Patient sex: F
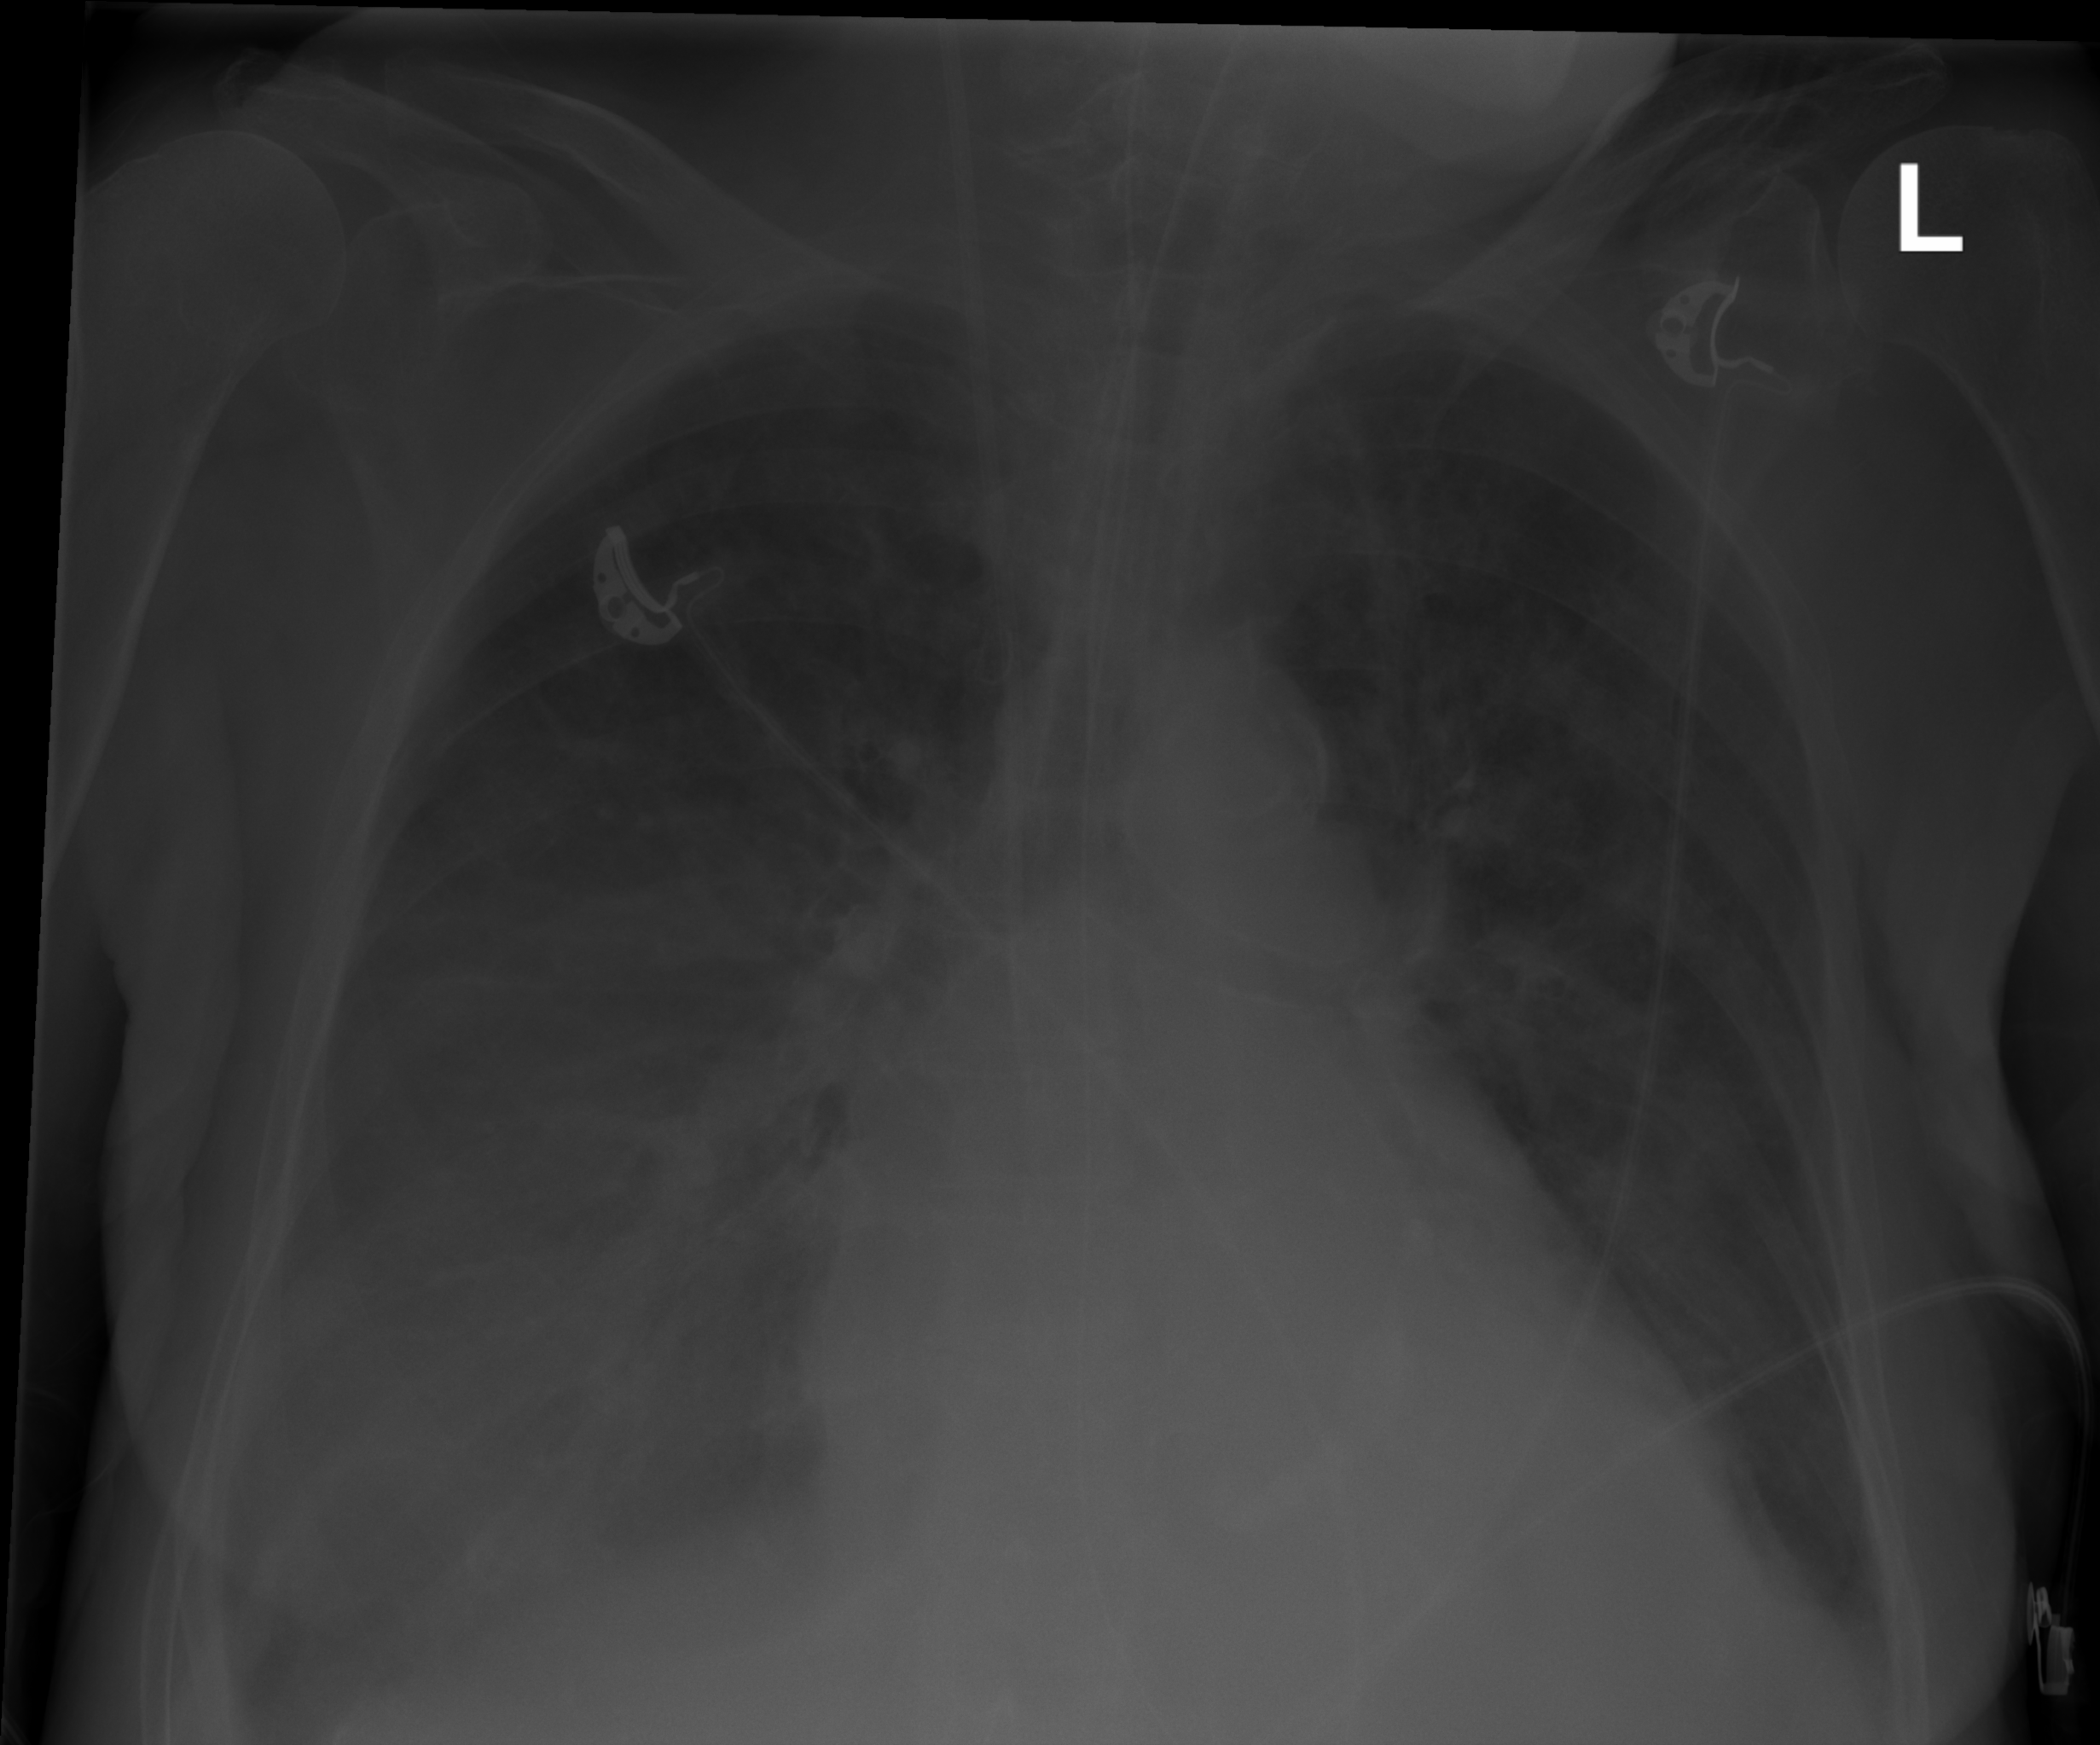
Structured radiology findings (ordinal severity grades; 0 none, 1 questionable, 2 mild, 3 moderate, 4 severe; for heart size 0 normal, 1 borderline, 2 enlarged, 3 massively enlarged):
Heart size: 1
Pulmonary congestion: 1
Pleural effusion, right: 3
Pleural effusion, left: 2
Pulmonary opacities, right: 1
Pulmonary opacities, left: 2
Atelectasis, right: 2
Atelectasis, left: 0